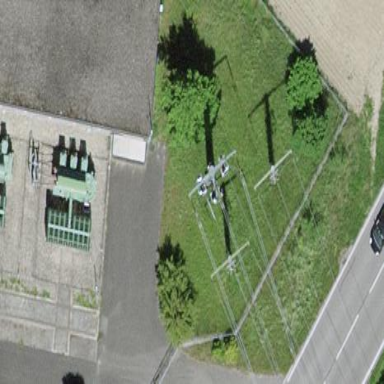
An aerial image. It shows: Distribution level power substation enclosed by fence.